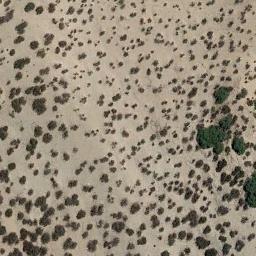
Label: chaparral